Question: I am working on a Kinect Project, which uses MS Kinect SDK and facetracker. The code compiles and runs perfectly on Win32, but I am trying to get it to run in x64. I am using Visual studio and I created this x64 build and updated all library locations to the amd64 ones and it compiles correctly. When I try to run the x64 debug I get the following warning:

VS2012 outputs the following:
'''
'KinectMain.exe' (Win32): Loaded 'C:\Users\Jacko\Documents\GitHub\KinectMain\x64\Debug\KinectMain.exe'. Symbols loaded.
'KinectMain.exe' (Win32): Loaded 'C:\Windows\System32\ntdll.dll'. Symbols loaded.
'KinectMain.exe' (Win32): Loaded 'C:\Windows\System32\kernel32.dll'. Symbols loaded.
'KinectMain.exe' (Win32): Loaded 'C:\Windows\System32\KernelBase.dll'. Symbols loaded.
'KinectMain.exe' (Win32): Loaded 'C:\Windows\System32\user32.dll'. Symbols loaded.
'KinectMain.exe' (Win32): Loaded 'C:\Windows\System32\gdi32.dll'. Symbols loaded.
'KinectMain.exe' (Win32): Loaded 'C:\Windows\System32\lpk.dll'. Symbols loaded.
'KinectMain.exe' (Win32): Loaded 'C:\Windows\System32\usp10.dll'. Symbols loaded.
'KinectMain.exe' (Win32): Loaded 'C:\Windows\System32\msvcrt.dll'. Symbols loaded.
'KinectMain.exe' (Win32): Loaded 'C:\Windows\System32\Kinect10.dll'. Cannot find or open the PDB file.
'KinectMain.exe' (Win32): Loaded 'C:\Windows\System32\winmm.dll'. Symbols loaded.
'KinectMain.exe' (Win32): Loaded 'C:\Windows\System32\advapi32.dll'. Symbols loaded.
'KinectMain.exe' (Win32): Loaded 'C:\Windows\System32\sechost.dll'. Symbols loaded.
'KinectMain.exe' (Win32): Loaded 'C:\Windows\System32\rpcrt4.dll'. Symbols loaded.
'KinectMain.exe' (Win32): Loaded 'C:\Windows\System32\ole32.dll'. Symbols loaded.
'KinectMain.exe' (Win32): Loaded 'C:\Windows\System32\oleaut32.dll'. Symbols loaded.
'KinectMain.exe' (Win32): Loaded 'C:\Windows\System32\msvcp100.dll'. Symbols loaded.
'KinectMain.exe' (Win32): Loaded 'C:\Windows\System32\msvcr100.dll'. Symbols loaded.
'KinectMain.exe' (Win32): Loaded 'C:\Windows\System32\setupapi.dll'. Symbols loaded.
'KinectMain.exe' (Win32): Loaded 'C:\Windows\System32\cfgmgr32.dll'. Symbols loaded.
'KinectMain.exe' (Win32): Loaded 'C:\Windows\System32\devobj.dll'. Symbols loaded.
'KinectMain.exe' (Win32): Loaded 'C:\Windows\System32\winusb.dll'. Symbols loaded.
'KinectMain.exe' (Win32): Loaded 'C:\Windows\System32\crypt32.dll'. Symbols loaded.
'KinectMain.exe' (Win32): Loaded 'C:\Windows\System32\msasn1.dll'. Symbols loaded.
'KinectMain.exe' (Win32): Loaded 'C:\Windows\System32\d2d1.dll'. Symbols loaded.
'KinectMain.exe' (Win32): Loaded 'C:\Program Files\Microsoft SDKs\Kinect\Developer Toolkit v1.7.0\Redist\x86\FaceTrackLib.dll'. Cannot find or open the PDB file.
'KinectMain.exe' (Win32): Unloaded 'C:\Program Files\Microsoft SDKs\Kinect\Developer Toolkit v1.7.0\Redist\x86\FaceTrackLib.dll'
The program '[0x17D0] KinectMain.exe' has exited with code -<PHONE> (0xc000007b).
'''
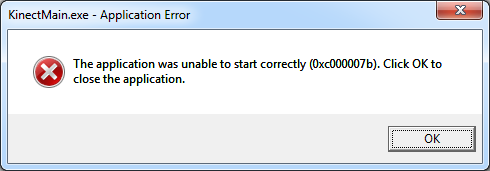
Answer: Loading '...+\FaceTrackLib.dll' looks suspicious. If this is a 64-bit program, shouldn't you be loading an x64 or amd64 or x86_64 or whatever it's called DLL? Take a look on your machine or installation media to see if there is another FaceTrackLib.dll which might be 64-bit.
This is confirmed by Microsoft's document here: <URL>